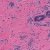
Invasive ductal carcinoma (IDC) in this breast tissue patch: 0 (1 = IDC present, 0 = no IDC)